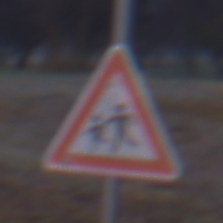
Verkehrszeichen: KinderRechts
Umgebung: Outdoor, Nature
Tageszeit: SunriseSunset
Wetter: Clear
Licht: Natural
Jahreszeit: NotSpecified
Kontrast: LowContrast